Question: How do I get the last modified date of a deployment script? This can neither be searched with a saved Search nor it is available in the records browser.

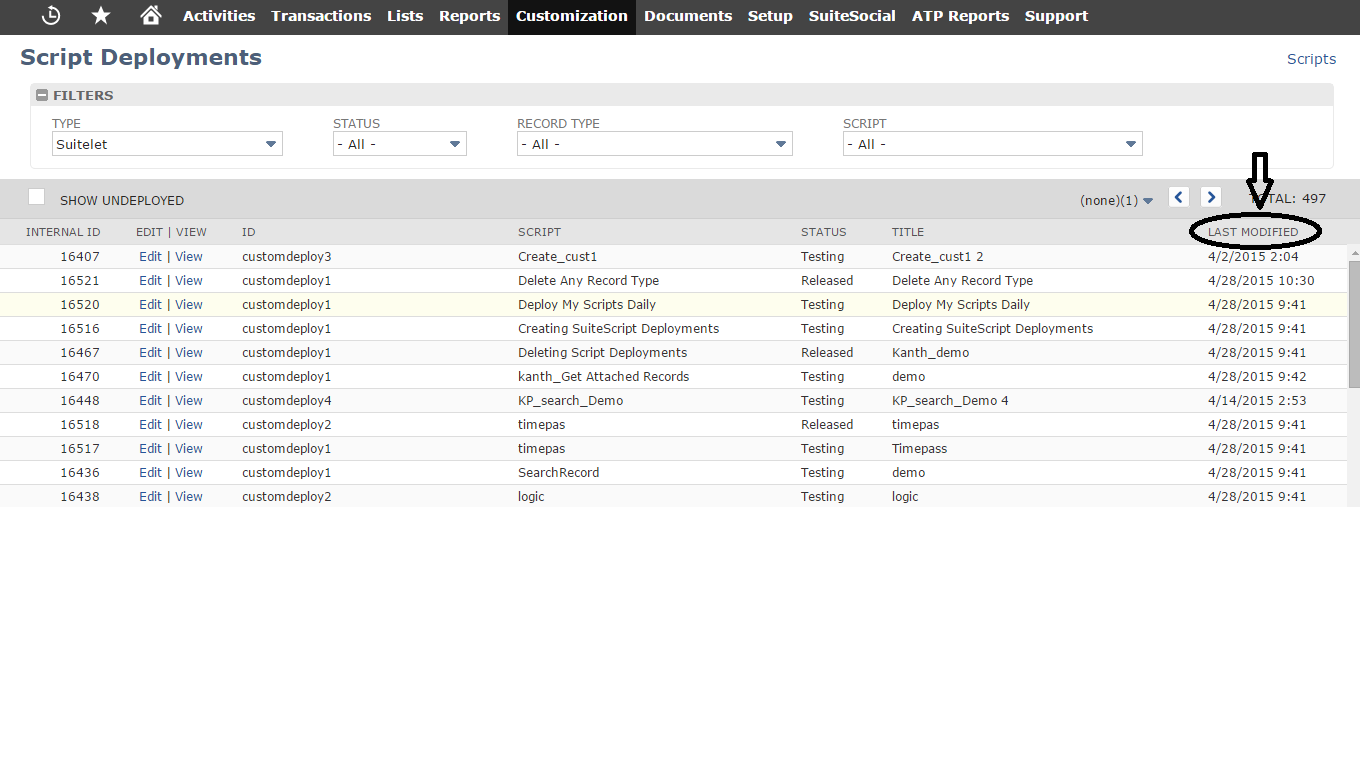
Answer: Try getting it from a savedsearch by adding a column date/time.